Aerial crown-view tile of a tropical tree (Barro Colorado Island, Panama), acquired 20240918:
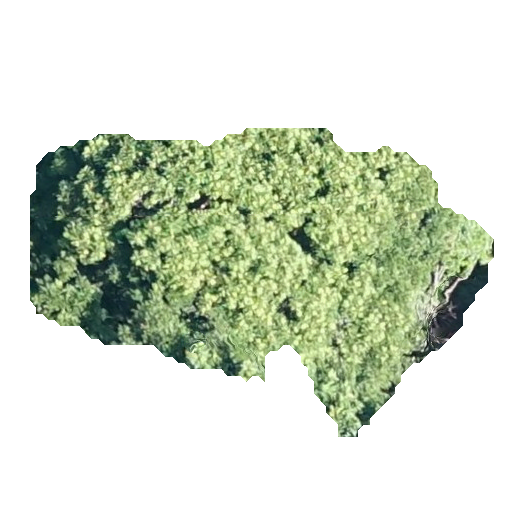
Species: Dipteryx oleifera
GBIF accepted scientific name: Dipteryx oleifera
Crown area: 148.063 m²